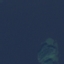
Land use / land cover: SeaLake